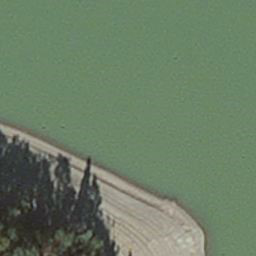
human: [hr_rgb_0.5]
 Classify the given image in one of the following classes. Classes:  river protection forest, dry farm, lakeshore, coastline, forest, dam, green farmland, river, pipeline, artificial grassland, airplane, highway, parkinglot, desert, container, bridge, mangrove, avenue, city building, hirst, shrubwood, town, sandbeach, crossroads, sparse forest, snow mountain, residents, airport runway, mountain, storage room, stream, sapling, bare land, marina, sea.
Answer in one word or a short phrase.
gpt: hirst